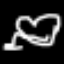
Label: frog